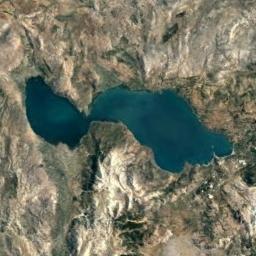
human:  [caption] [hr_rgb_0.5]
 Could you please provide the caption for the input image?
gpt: An irregularly shaped blue lake surrounded by yellow-brown mountains .

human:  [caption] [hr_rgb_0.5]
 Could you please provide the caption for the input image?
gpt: The lake lies in a mountainous area and the water is deep green .

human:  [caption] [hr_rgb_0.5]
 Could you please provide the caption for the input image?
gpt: The ground is rough around the lake .

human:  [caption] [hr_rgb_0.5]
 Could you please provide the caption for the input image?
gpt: The lake in the picture is very messy .

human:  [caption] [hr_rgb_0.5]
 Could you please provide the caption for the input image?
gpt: The blue lake is in a brown desert .